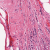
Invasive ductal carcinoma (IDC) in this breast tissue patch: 1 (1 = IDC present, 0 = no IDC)